Question: i don't get it. i can plot one point successfully with the BalloonItemizedOverlay, however, when i plot multiple points, the background switches from a street view to a solid ocean blue color. the markers are plotted correctly on the overlay and i can click on the markers and it does what it's told, but i just don't get why my street view disappears and gets replaced by a ocean blue background. anyone else run into this? What am i doing wrong? I noticed that when it gets to the animateTo() command, it switches to blue.
'''
List<Overlay> mapOverlays = mapView.getOverlays();
Drawable drawable = getResources().getDrawable(R.drawable.marker);
LocatorItemizedOverlay itemizedOverlay = new LocatorItemizedOverlay(drawable, mapView);
for (SingleLocation mloc : Locations)
{
String strLocationAddress = mloc.AddressLine1 + ", " + mloc.City + ", " + mloc.State + " " + mloc.ZipCode;
point = new GeoPoint((int) (Double.parseDouble(mloc.Longitude) * 1E5),(int) (Double.parseDouble(mloc.Latitude) * 1E5));
overlayItem = new OverlayItem(point,mloc.LocName,strLocationAddress);
itemizedOverlay.addOverlay(overlayItem);
}
mapOverlays.add(itemizedOverlay);
mapView.getController().animateTo(point);
mapView.getController().setZoom(10);
'''

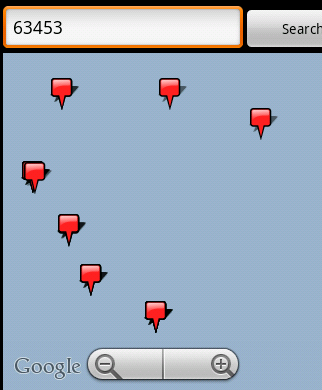
Answer: To convert it should be * 1E6, not 1E5. Your points are probably out in the ocean somewhere. Can you zoom out to see?